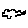
Label: cloud